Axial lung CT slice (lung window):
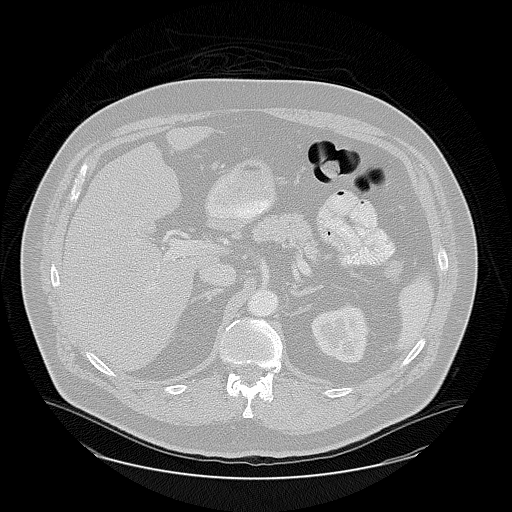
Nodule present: no